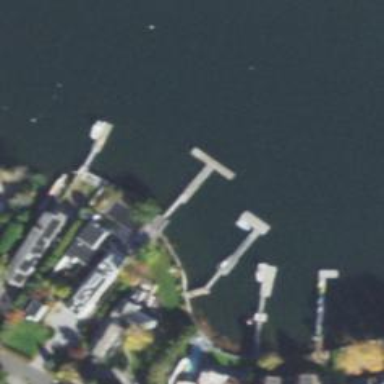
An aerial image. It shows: Man-made pier.